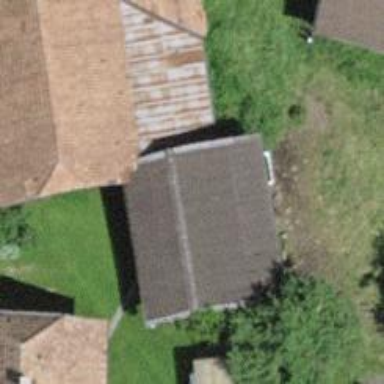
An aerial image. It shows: Rural barn.